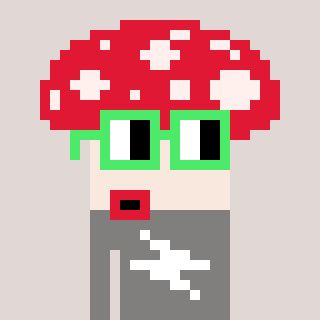
a pixel art character with square light green glasses, a mushroom-shaped head and a bluegrey-colored body on a warm background